Here is the envelope spectrum of one vibration snapshot from a rolling-element bearing, with each characteristic fault-frequency family marked on the frequency axis. Based on the visible evidence, which condition applies: normal, inner_race, outer_race, ball?
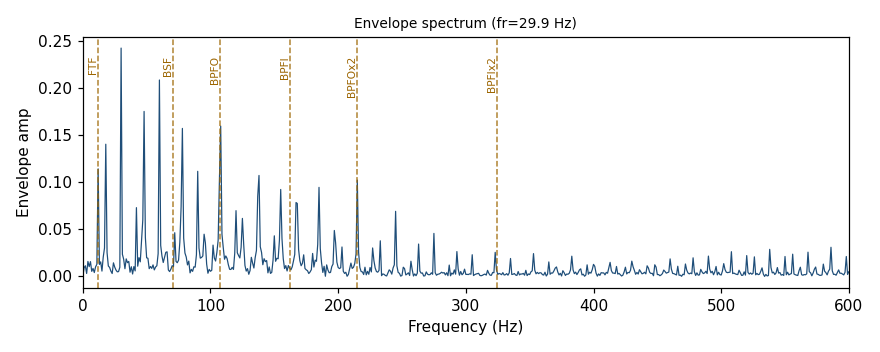
Answer: outer_race